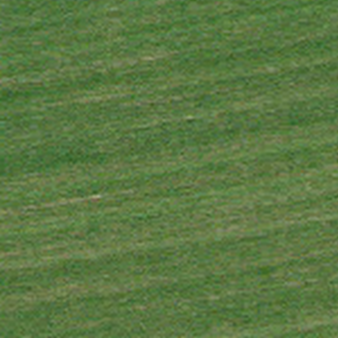
Label: other